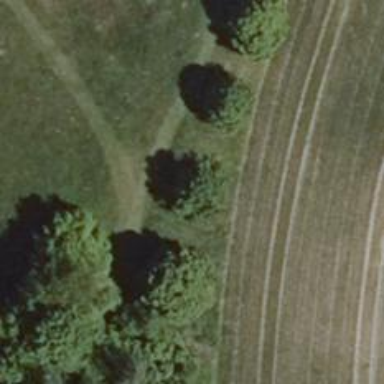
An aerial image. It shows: Row of deciduous broadleaved trees.